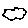
Label: cloud